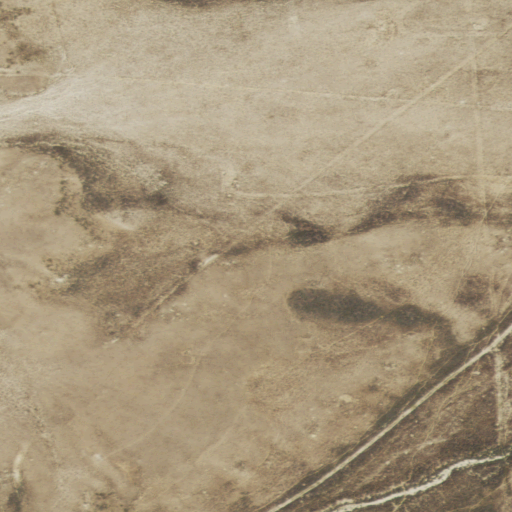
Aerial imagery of mountain in Wyoming named Twin Buttes containing only shrub